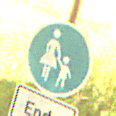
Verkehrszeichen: Gehweg
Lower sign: HinweisDurchVerbaleAngabe2
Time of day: Midday
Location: Outdoor (Nature)
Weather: PartlyCloudy
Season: NotSpecified
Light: Natural